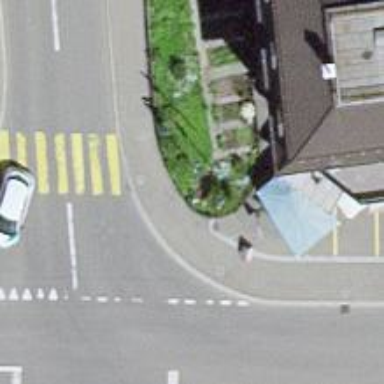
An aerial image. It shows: Kerb barrier.